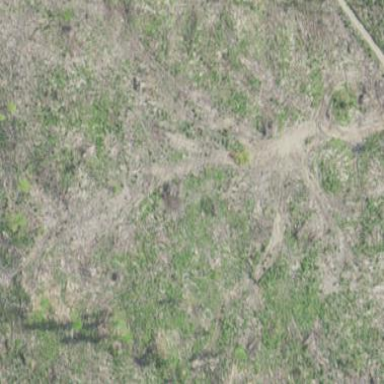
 likely man-made clearing in the landscape."